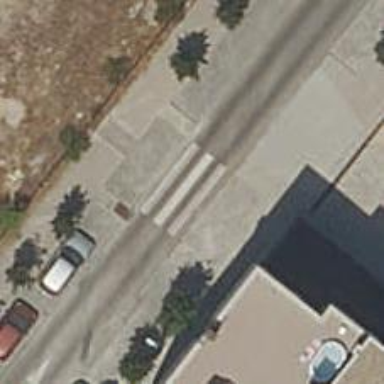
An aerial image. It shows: Zebra crossing on the road.